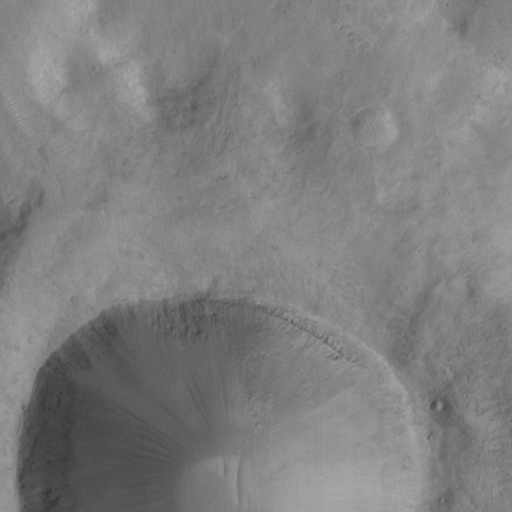
Objects detected: cone, cone, cone, cone, cone